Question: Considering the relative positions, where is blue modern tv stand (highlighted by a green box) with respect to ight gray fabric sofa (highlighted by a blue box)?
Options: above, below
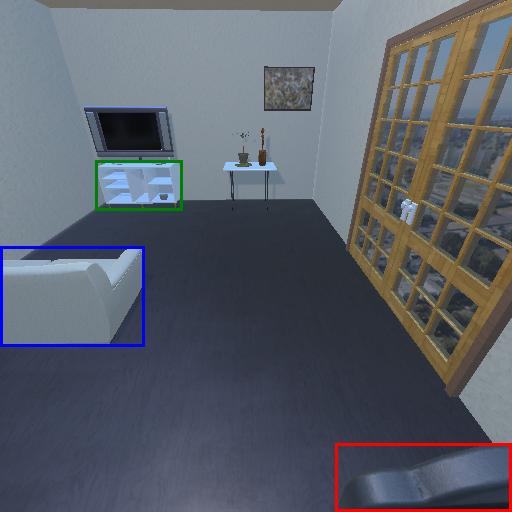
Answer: above